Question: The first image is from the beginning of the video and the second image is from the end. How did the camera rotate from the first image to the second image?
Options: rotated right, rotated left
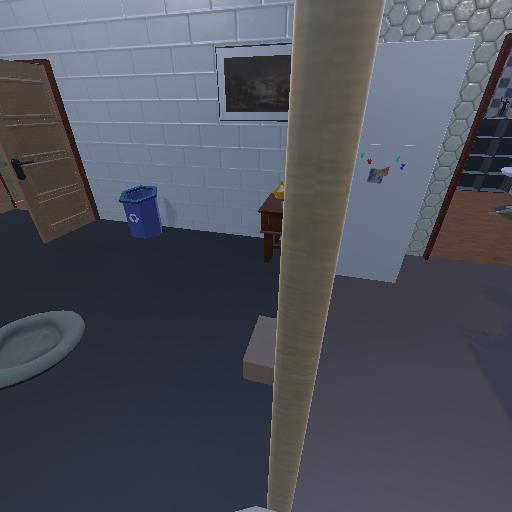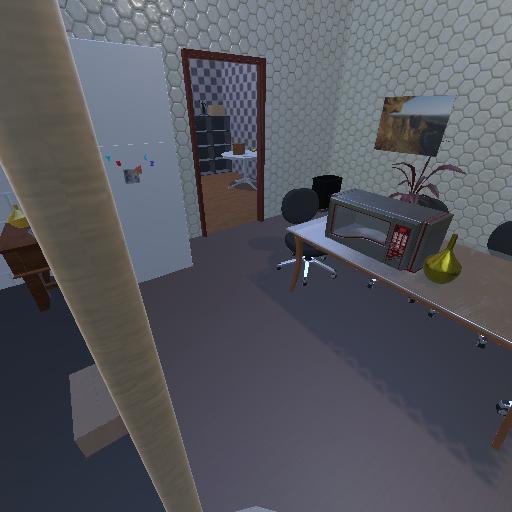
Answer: rotated right